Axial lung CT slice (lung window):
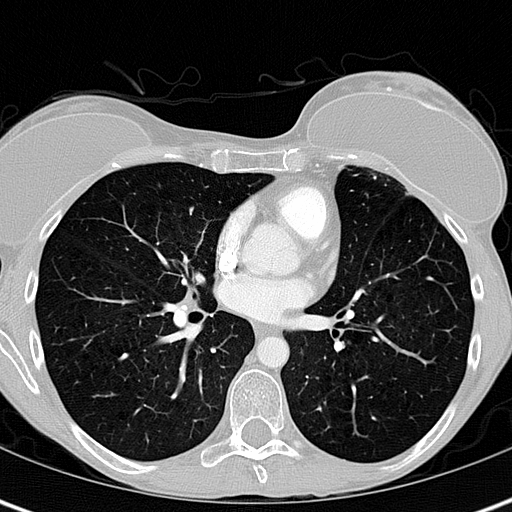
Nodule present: no